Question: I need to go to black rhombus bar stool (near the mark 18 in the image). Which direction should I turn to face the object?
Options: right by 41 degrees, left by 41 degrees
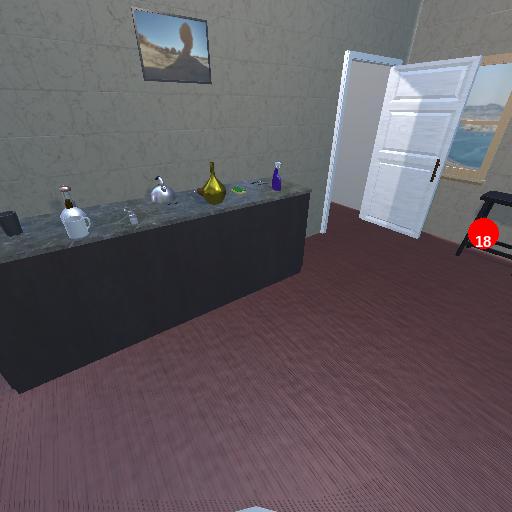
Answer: right by 41 degrees